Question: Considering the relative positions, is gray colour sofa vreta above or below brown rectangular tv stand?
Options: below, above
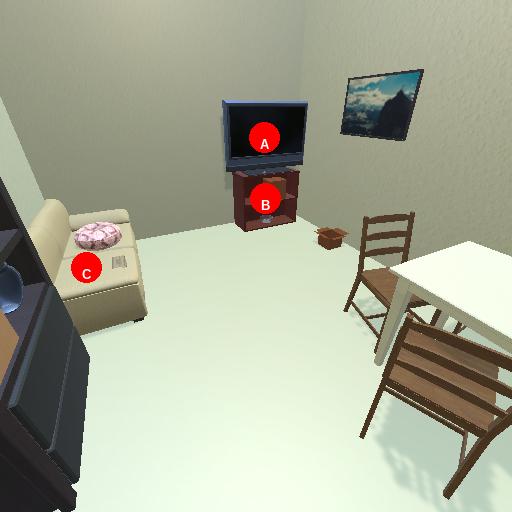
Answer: below